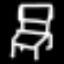
Label: chair